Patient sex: F
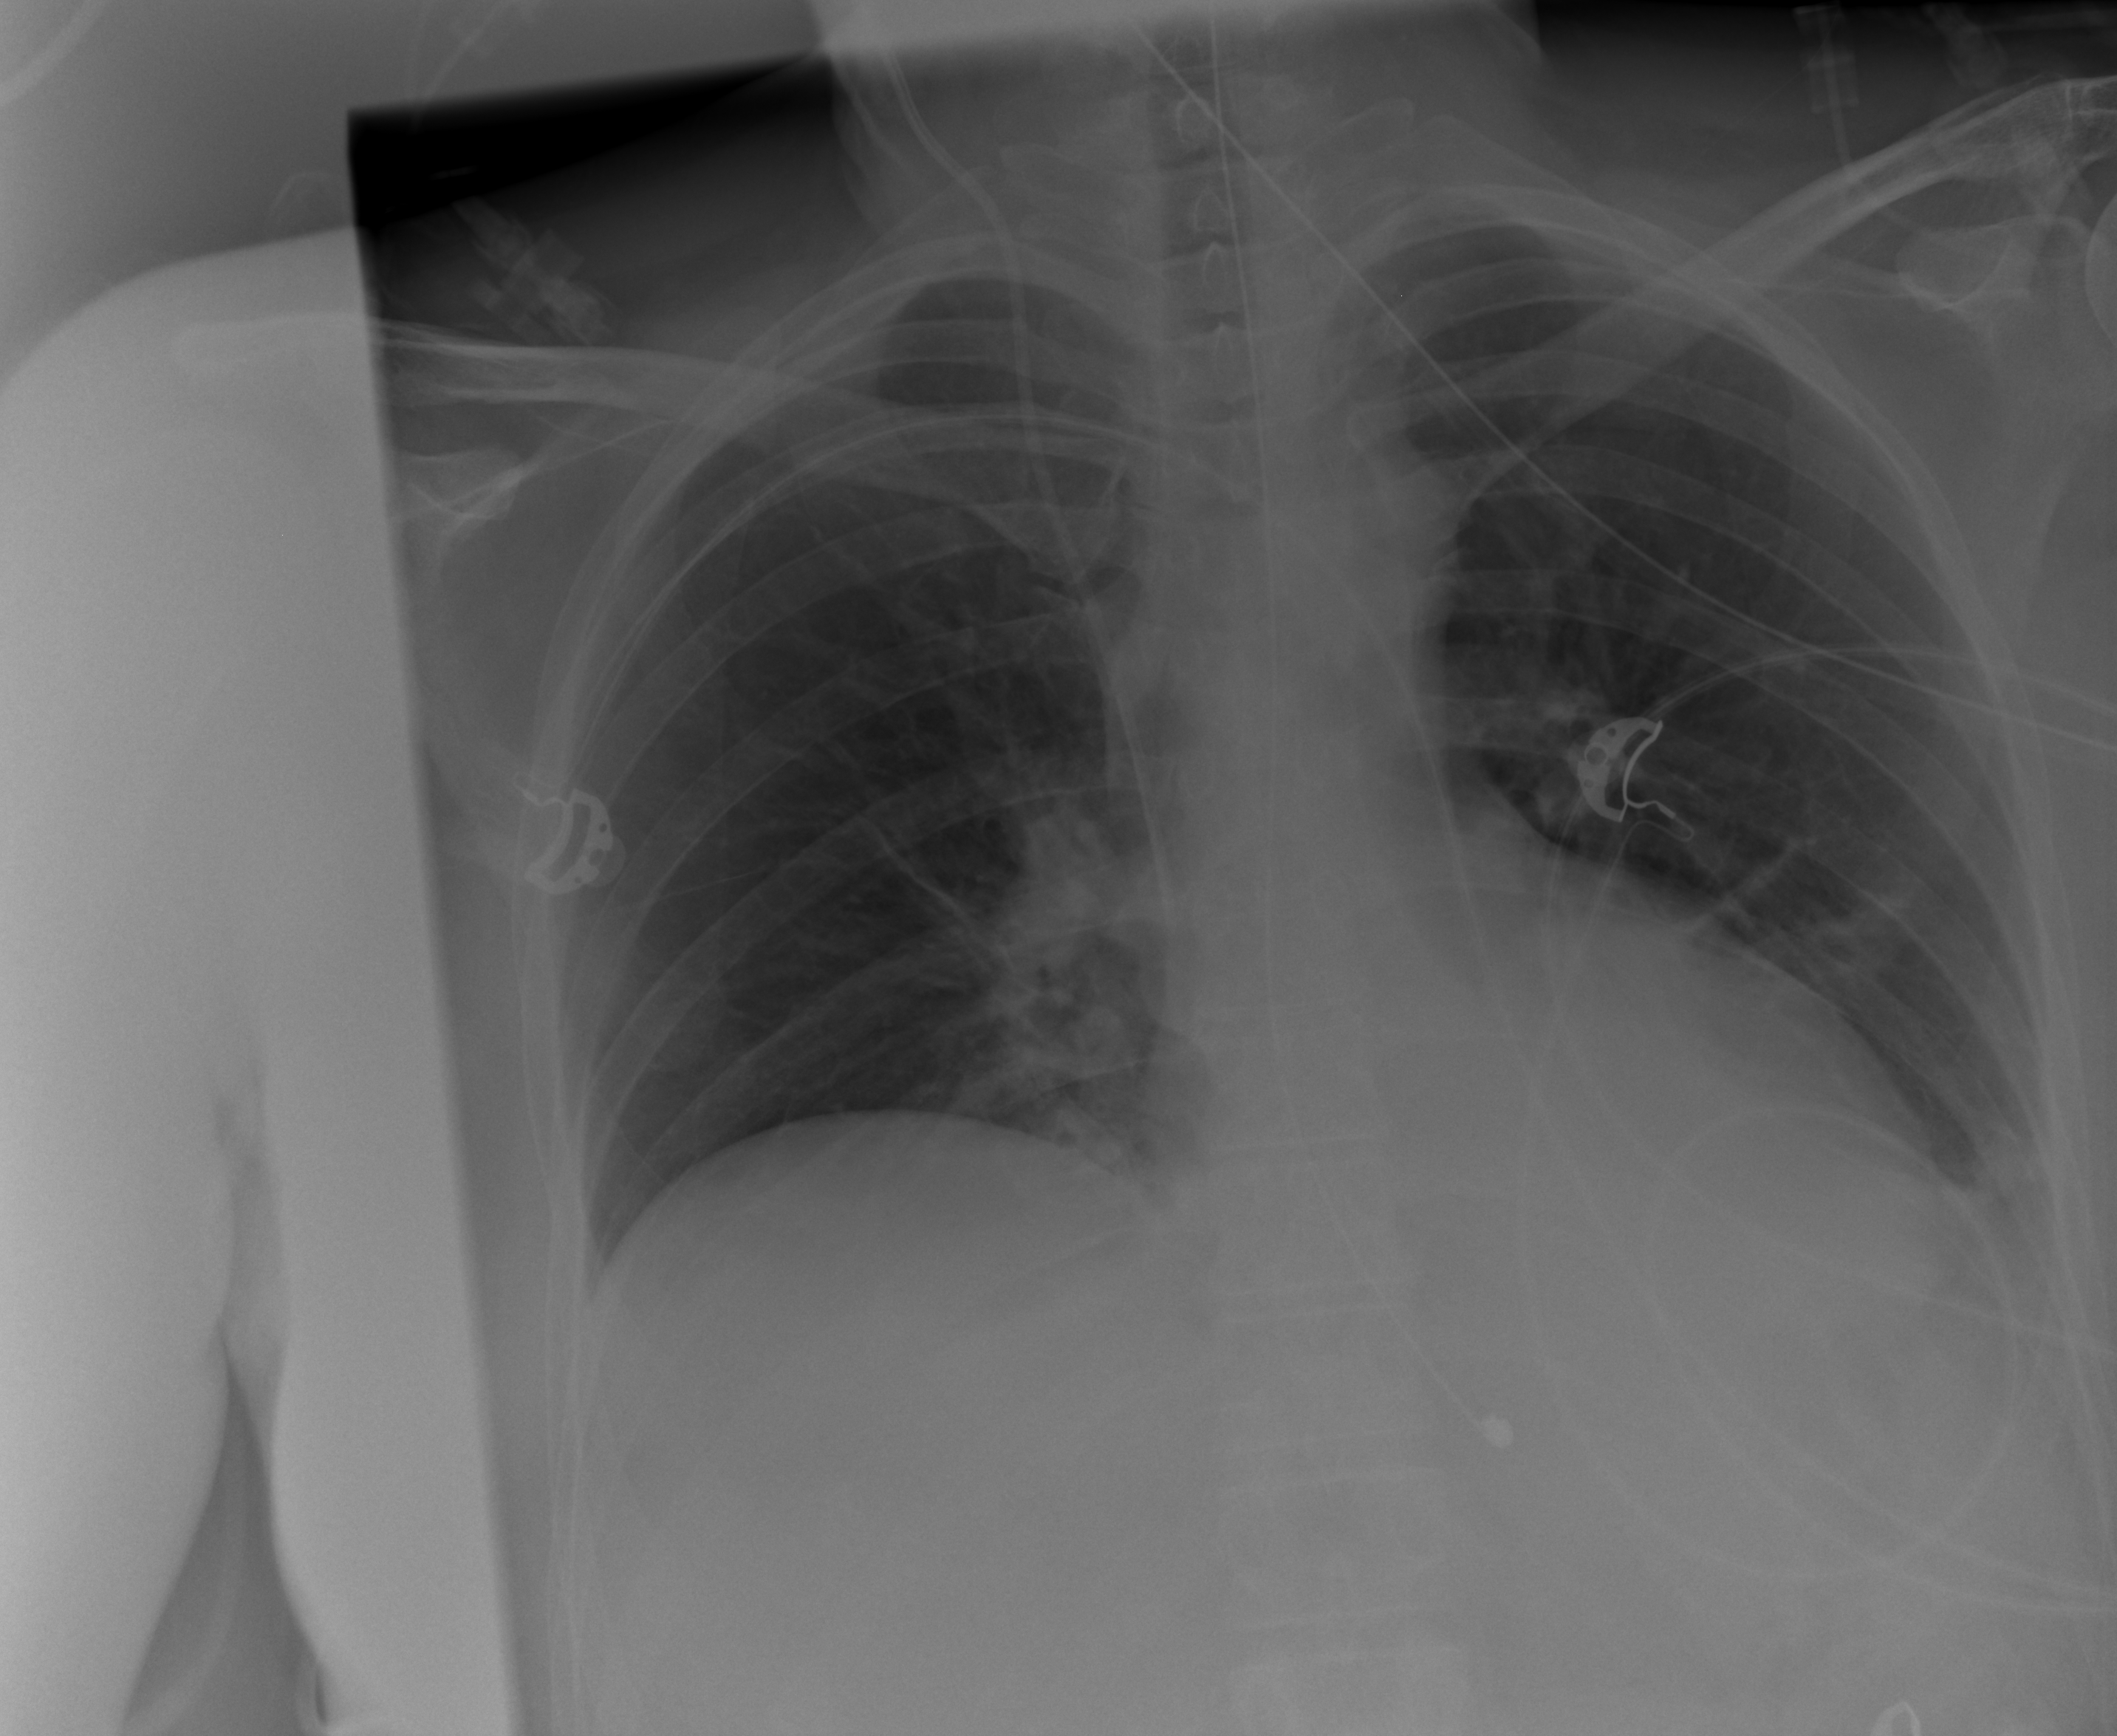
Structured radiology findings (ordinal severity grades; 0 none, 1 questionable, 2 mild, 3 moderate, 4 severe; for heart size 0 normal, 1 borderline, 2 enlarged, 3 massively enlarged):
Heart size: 1
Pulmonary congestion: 0
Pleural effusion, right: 0
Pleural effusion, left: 0
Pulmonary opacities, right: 0
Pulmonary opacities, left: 0
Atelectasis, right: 2
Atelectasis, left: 2